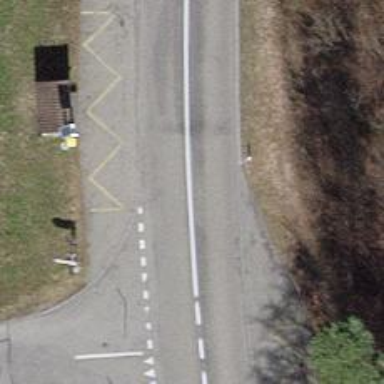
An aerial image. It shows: Public transport stop position.